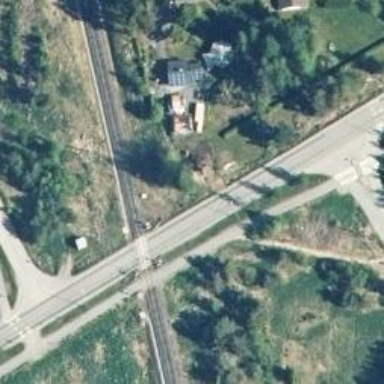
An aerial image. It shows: Level crossing with lights and saltire.